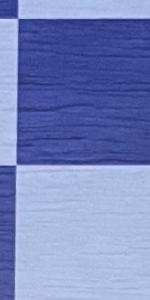
Label: Empty